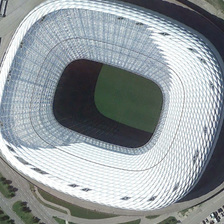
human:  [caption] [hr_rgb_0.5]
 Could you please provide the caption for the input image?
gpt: the white rectangular building is a gymnasium .

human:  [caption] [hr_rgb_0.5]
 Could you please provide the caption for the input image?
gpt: a large number of cars parked around the stadium .

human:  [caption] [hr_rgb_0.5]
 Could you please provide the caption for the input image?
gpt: the white rectangular building is a gymnasium .

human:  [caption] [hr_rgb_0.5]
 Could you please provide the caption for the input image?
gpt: a large number of cars parked around the stadium .

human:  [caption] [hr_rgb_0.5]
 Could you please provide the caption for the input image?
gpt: the white rectangular building is a gymnasium .